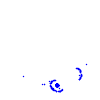
Particle: pion